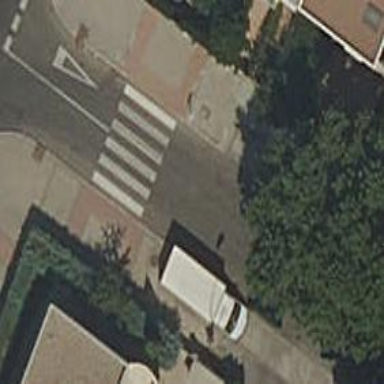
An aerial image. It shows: Zebra crossing on the road.